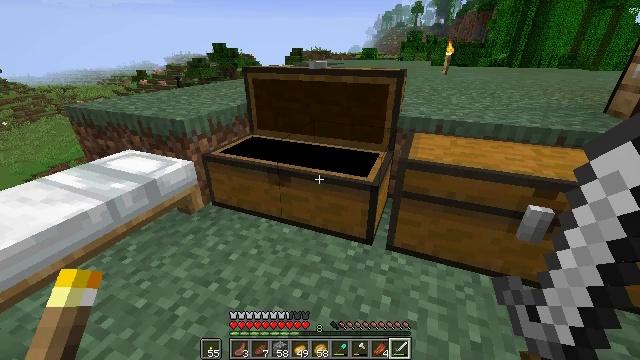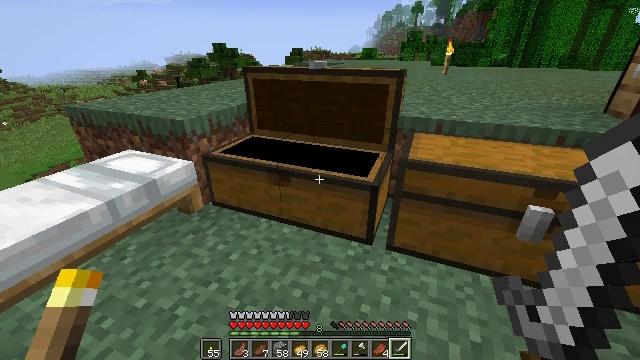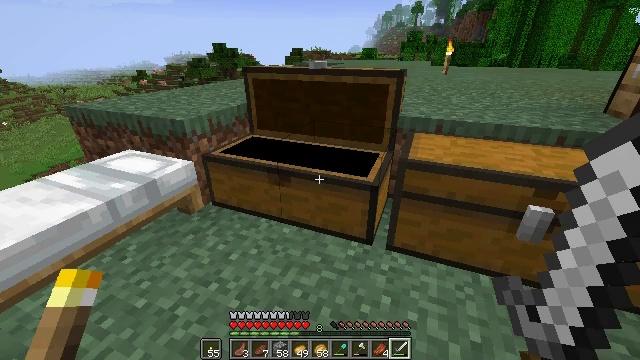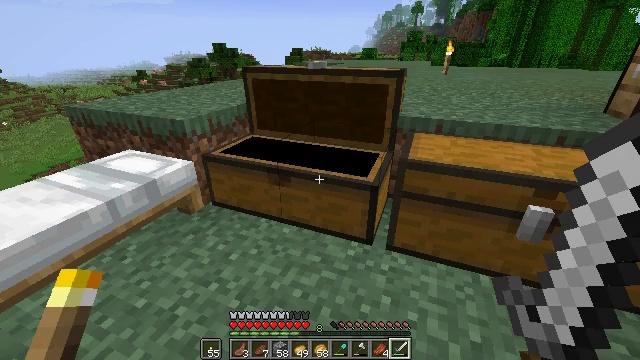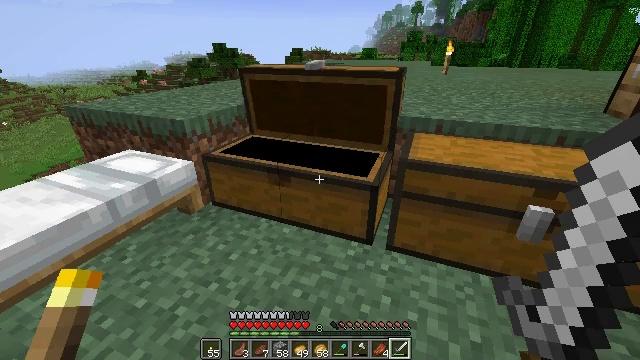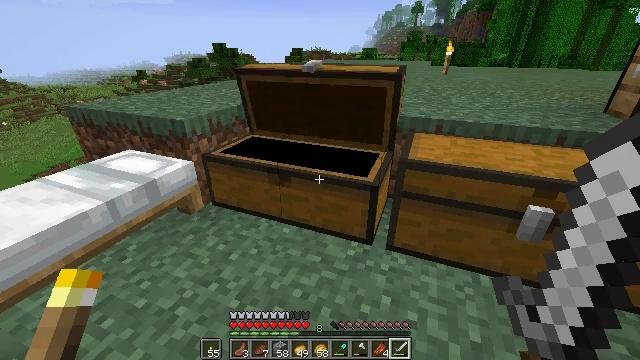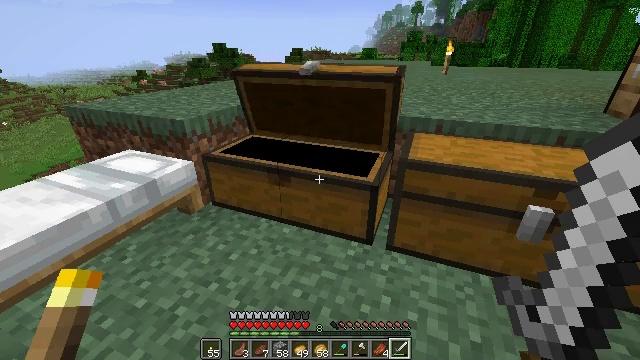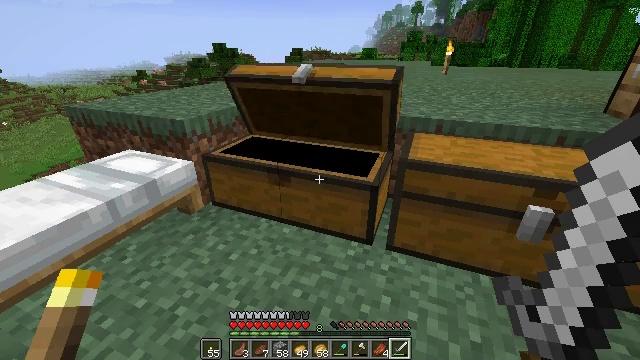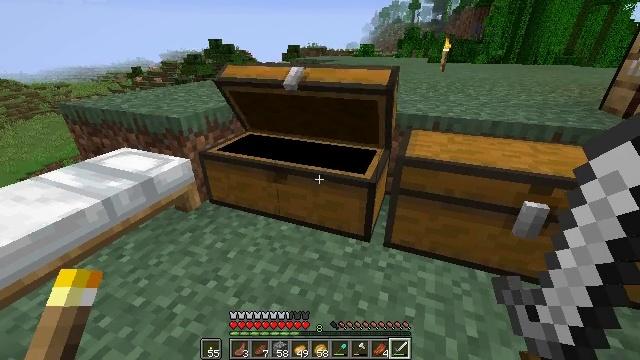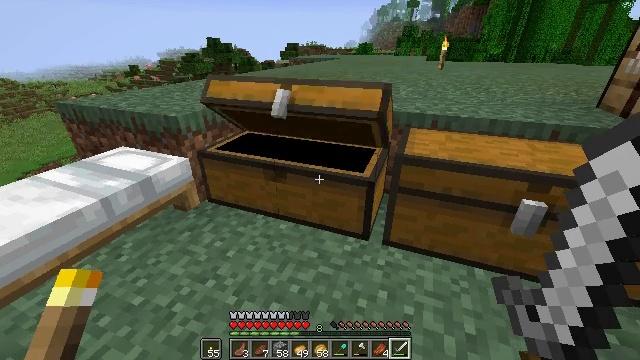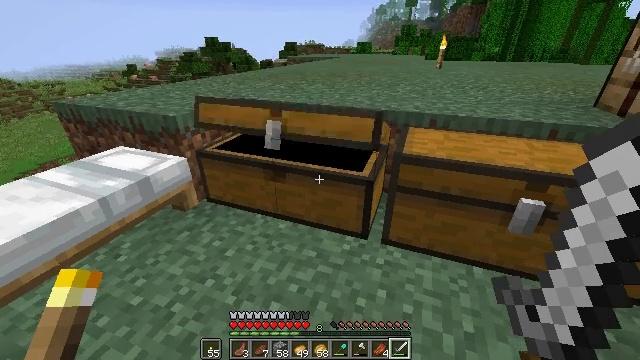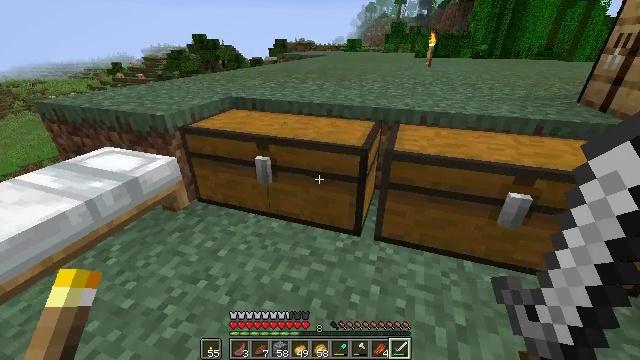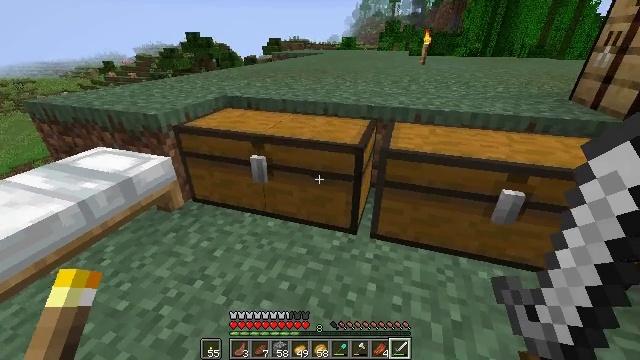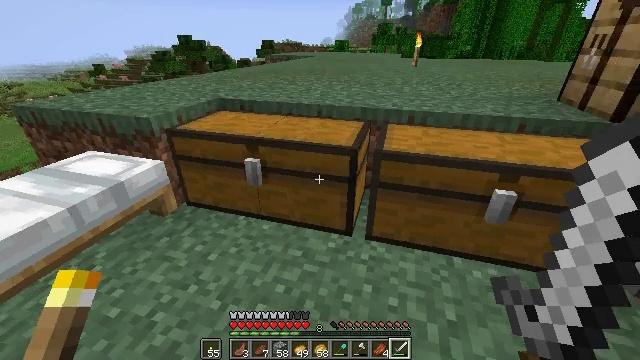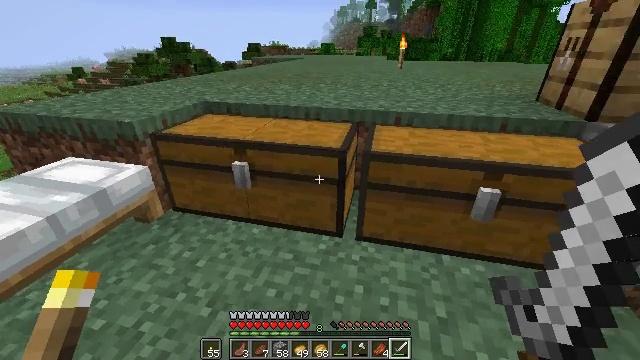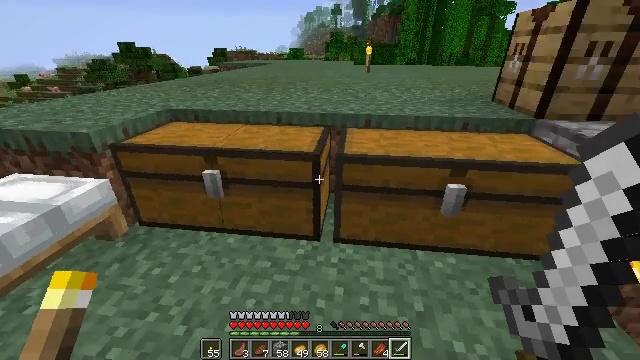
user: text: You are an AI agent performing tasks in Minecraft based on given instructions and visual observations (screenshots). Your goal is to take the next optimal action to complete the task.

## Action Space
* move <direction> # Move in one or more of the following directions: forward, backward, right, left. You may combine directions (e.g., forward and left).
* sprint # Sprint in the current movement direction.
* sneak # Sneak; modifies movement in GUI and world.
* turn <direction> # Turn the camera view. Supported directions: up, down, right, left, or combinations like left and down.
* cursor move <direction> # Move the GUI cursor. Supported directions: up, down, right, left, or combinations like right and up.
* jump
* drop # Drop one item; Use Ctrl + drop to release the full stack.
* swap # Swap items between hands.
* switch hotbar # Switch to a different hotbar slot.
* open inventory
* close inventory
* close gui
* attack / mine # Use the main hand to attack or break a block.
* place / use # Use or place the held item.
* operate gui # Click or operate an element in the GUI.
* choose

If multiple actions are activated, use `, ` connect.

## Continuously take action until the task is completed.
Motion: motion action
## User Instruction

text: Put a potato in the furnace to craft a baked potato.
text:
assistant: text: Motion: no_op
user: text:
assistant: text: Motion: no_op
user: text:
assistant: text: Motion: no_op
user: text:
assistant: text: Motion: no_op
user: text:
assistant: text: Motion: no_op
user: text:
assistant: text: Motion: no_op
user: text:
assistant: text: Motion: no_op
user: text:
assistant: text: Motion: no_op
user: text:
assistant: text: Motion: no_op
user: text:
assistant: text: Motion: no_op
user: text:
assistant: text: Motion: turn right
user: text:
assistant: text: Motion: turn right
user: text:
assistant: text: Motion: turn right
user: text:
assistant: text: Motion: turn right
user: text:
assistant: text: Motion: turn right
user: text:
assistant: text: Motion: turn right
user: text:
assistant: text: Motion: turn right
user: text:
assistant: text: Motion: turn right
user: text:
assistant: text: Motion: no_op
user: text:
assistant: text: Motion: no_op
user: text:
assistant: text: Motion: turn right and up
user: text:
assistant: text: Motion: no_op
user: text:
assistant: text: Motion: no_op
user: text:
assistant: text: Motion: no_op
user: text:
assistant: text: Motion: no_op
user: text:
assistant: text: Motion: no_op
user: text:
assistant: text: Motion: no_op
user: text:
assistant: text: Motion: no_op
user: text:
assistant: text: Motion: use / place
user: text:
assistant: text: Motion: use / place